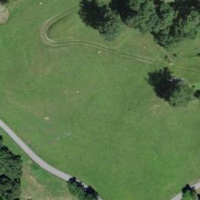
EUNIS habitat code: 24
Species observed at this site:
Salvia pratensis